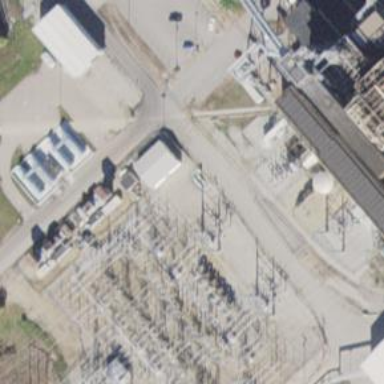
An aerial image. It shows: Switch for power supply.